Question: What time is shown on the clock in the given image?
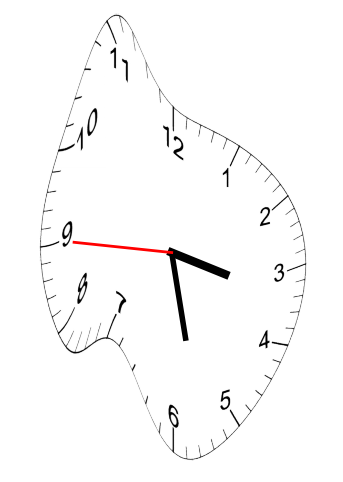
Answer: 03:27:45